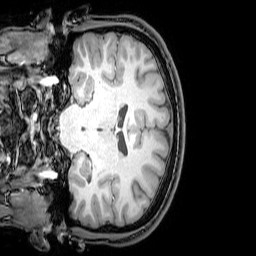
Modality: T1w
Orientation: coronal
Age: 22
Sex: male
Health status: healthy
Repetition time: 0.081 s
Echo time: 0.037 s